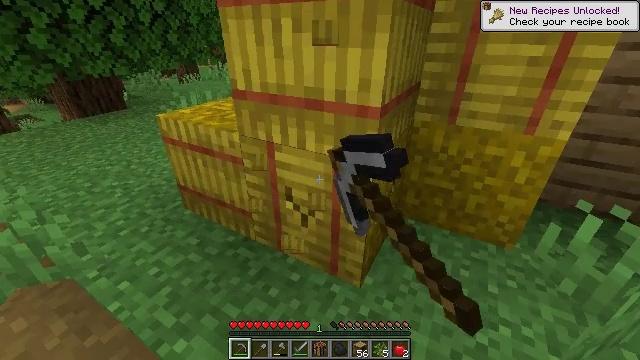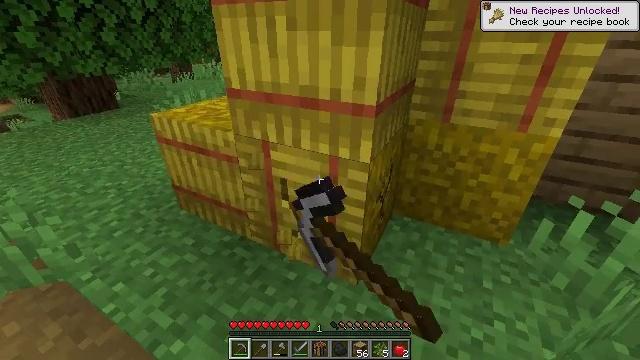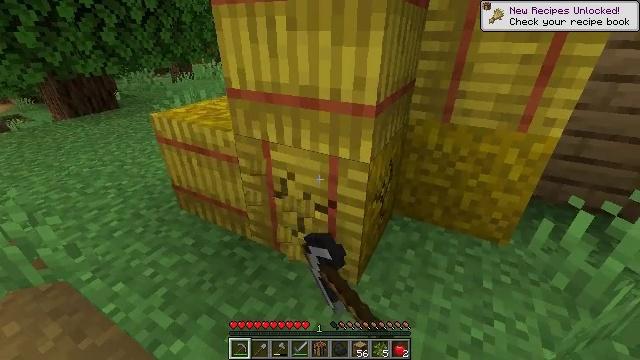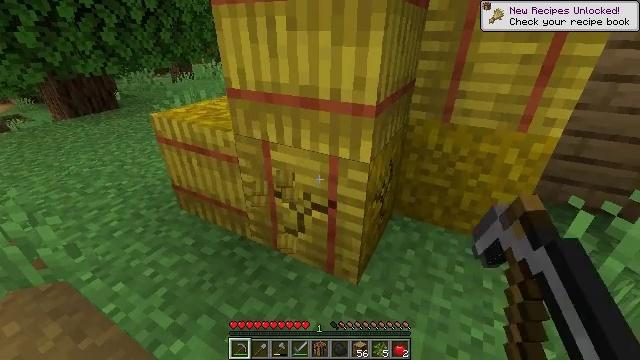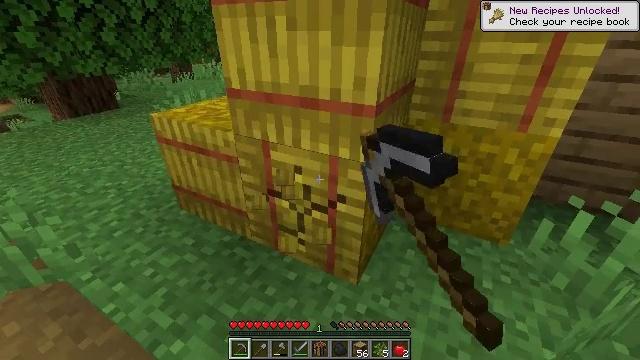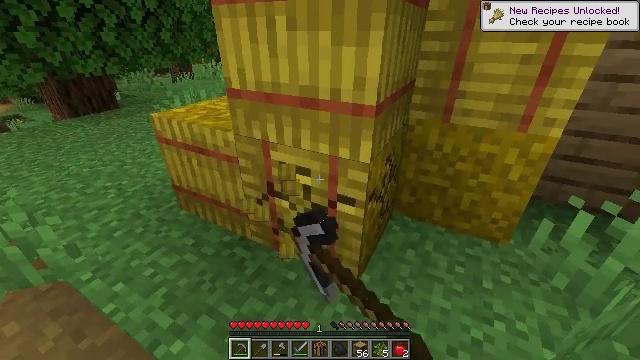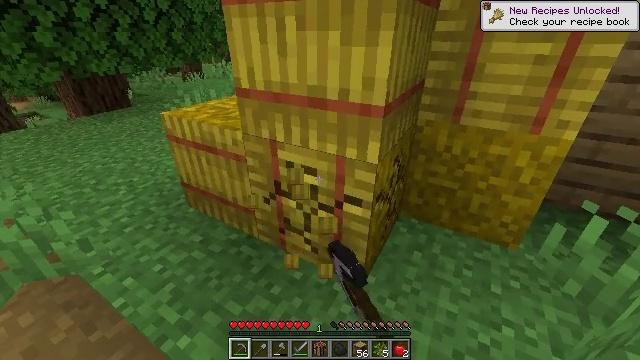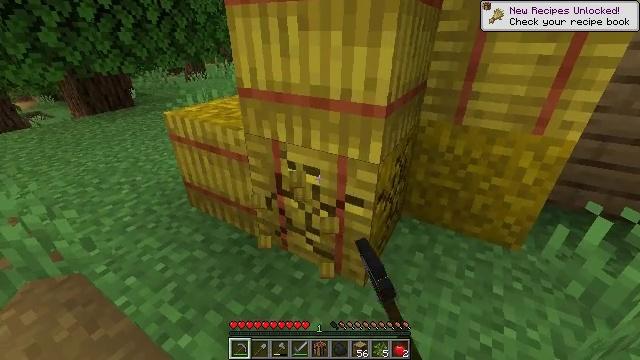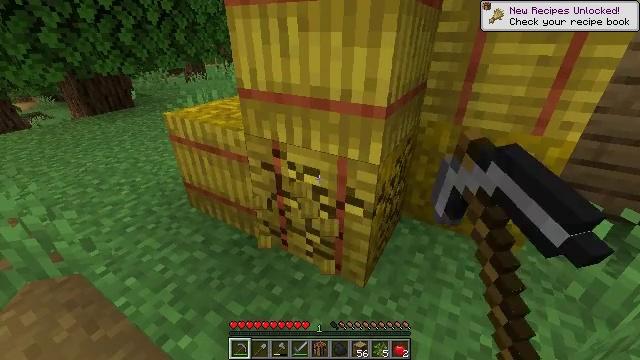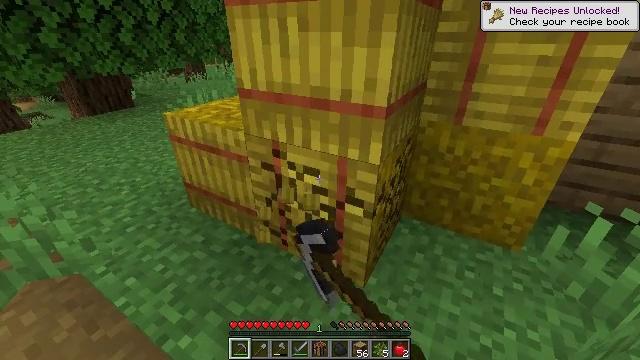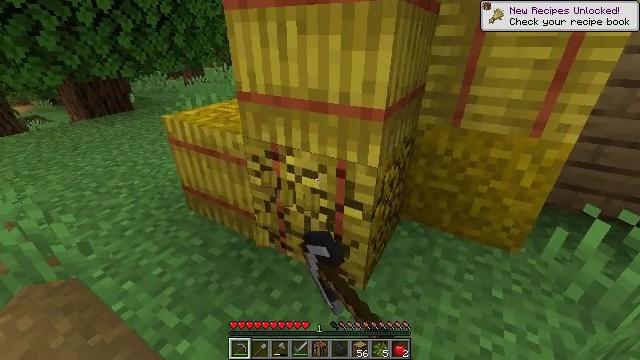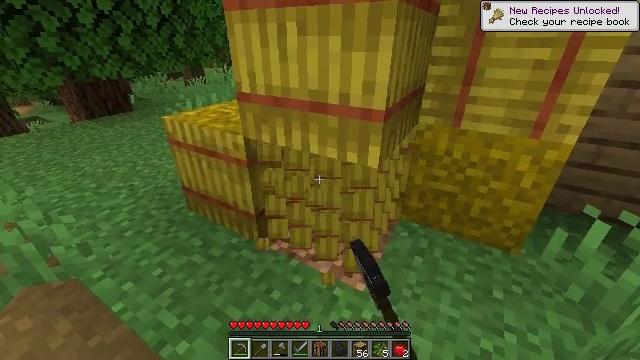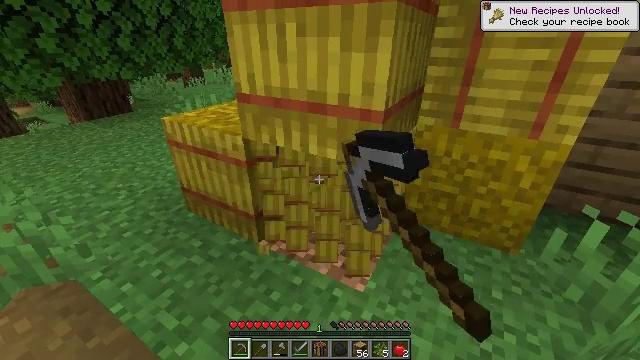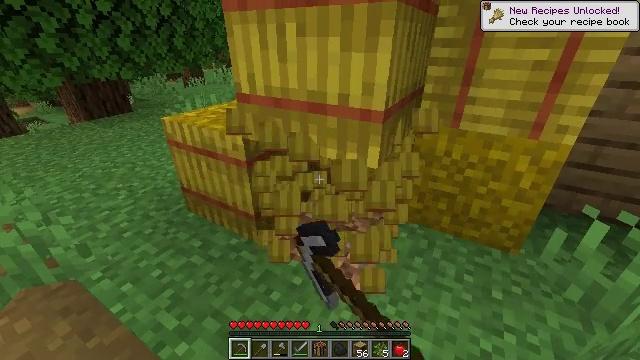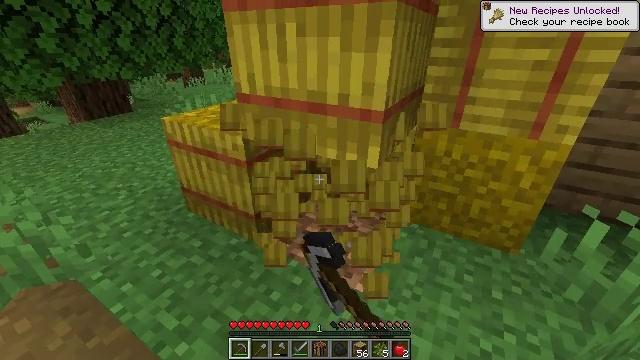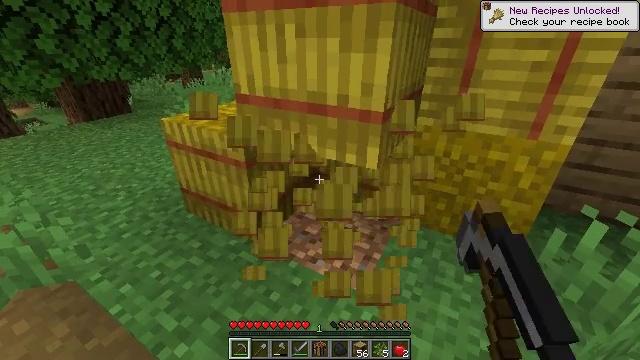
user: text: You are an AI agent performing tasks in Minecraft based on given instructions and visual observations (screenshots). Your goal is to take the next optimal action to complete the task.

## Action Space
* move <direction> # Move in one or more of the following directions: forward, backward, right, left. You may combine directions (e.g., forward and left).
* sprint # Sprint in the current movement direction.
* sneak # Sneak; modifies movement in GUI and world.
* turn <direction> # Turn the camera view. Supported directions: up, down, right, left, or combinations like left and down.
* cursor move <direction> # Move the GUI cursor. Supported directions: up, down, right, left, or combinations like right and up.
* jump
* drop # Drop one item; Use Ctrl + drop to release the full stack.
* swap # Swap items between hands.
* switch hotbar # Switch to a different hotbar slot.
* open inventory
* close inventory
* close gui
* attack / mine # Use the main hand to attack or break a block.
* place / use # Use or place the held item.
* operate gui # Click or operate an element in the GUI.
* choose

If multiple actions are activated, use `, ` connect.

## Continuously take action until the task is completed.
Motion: motion action
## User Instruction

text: Attack the hay block to get hay.
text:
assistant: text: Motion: turn right, attack / mine
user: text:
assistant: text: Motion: attack / mine
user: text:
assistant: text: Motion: attack / mine
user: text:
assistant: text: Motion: attack / mine
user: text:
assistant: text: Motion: attack / mine
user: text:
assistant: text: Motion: turn left, attack / mine
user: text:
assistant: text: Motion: attack / mine
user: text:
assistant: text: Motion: attack / mine
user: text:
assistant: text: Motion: attack / mine
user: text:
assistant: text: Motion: attack / mine
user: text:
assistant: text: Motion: attack / mine
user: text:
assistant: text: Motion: attack / mine
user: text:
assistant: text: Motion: attack / mine
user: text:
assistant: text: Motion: attack / mine
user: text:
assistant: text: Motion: attack / mine
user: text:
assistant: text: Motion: attack / mine
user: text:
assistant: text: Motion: attack / mine
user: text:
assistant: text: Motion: attack / mine
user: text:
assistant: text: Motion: attack / mine
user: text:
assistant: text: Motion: turn right and up, attack / mine
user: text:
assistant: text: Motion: turn right and up, attack / mine
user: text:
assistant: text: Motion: turn right and up, attack / mine
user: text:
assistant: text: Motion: attack / mine
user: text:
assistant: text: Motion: attack / mine
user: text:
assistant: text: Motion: attack / mine
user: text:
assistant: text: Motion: attack / mine
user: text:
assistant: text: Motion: attack / mine
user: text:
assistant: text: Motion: attack / mine
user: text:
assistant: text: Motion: attack / mine
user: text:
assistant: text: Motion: attack / mine